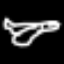
Label: airplane